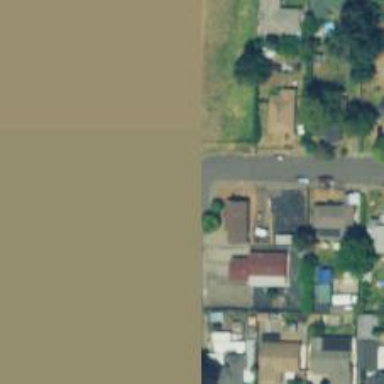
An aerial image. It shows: Residential road with sidewalk on the left side.